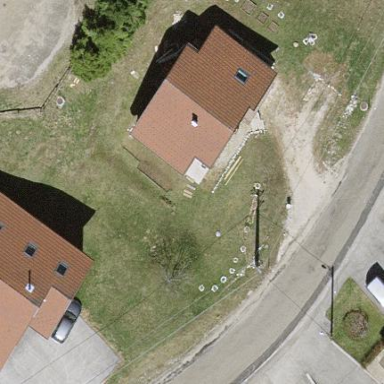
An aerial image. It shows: Detached building.